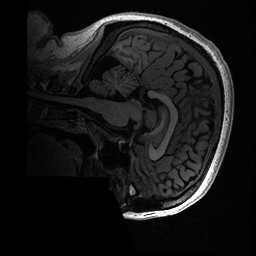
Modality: T1w
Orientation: sagittal
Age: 20
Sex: female
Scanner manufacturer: ge
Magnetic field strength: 3 T
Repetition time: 0.006952 s
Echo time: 0.00292 s